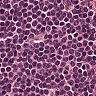
Metastatic tissue present: no